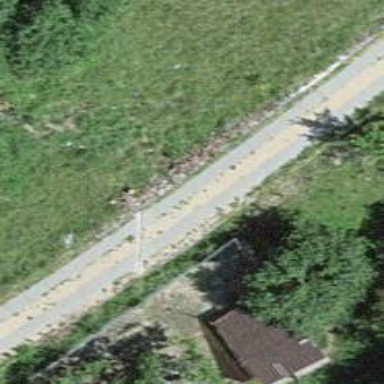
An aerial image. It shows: Unclassified road with concrete lanes.